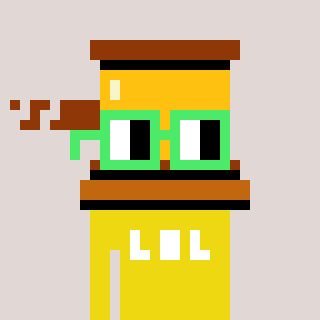
a pixel art character with square light green glasses, a gavel-shaped head and a yellow-colored body on a warm background